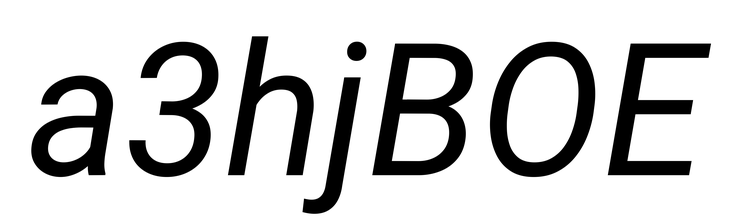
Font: Roboto-Italic_Italic